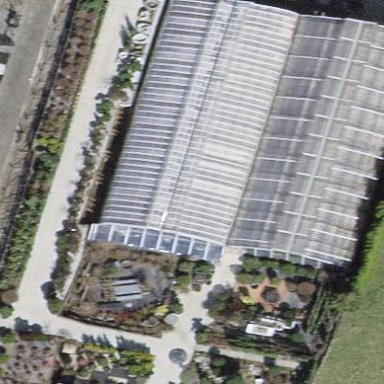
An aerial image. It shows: Greenhouse.